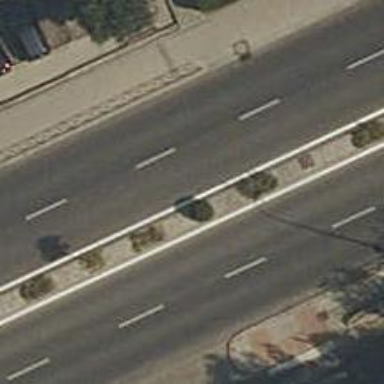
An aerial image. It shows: Marked crossing on the road.